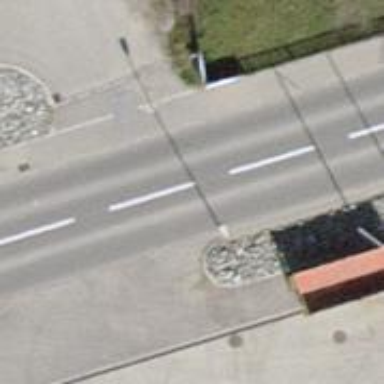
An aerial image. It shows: Tertiary road with asphalt surface and sidewalk on the left.